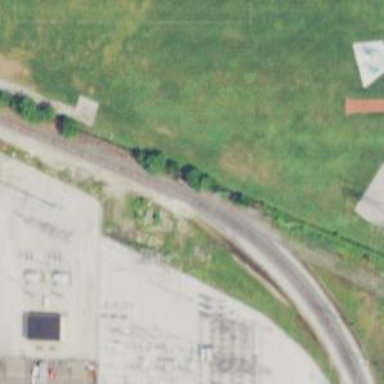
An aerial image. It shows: Continuous rail for railway.